Interaction volume radius: 5 \u00c5
Interaction volume height: 15 \u00c5
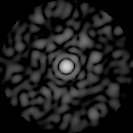
Disorder parameter: 0.8527